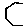
Label: hexagon